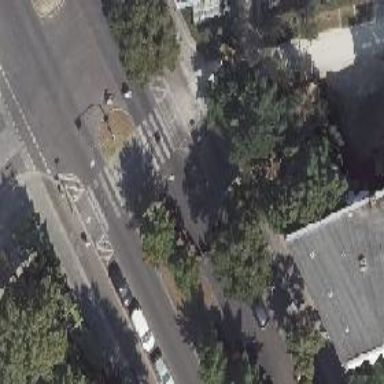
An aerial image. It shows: Zebra crossing with central island.